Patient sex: F
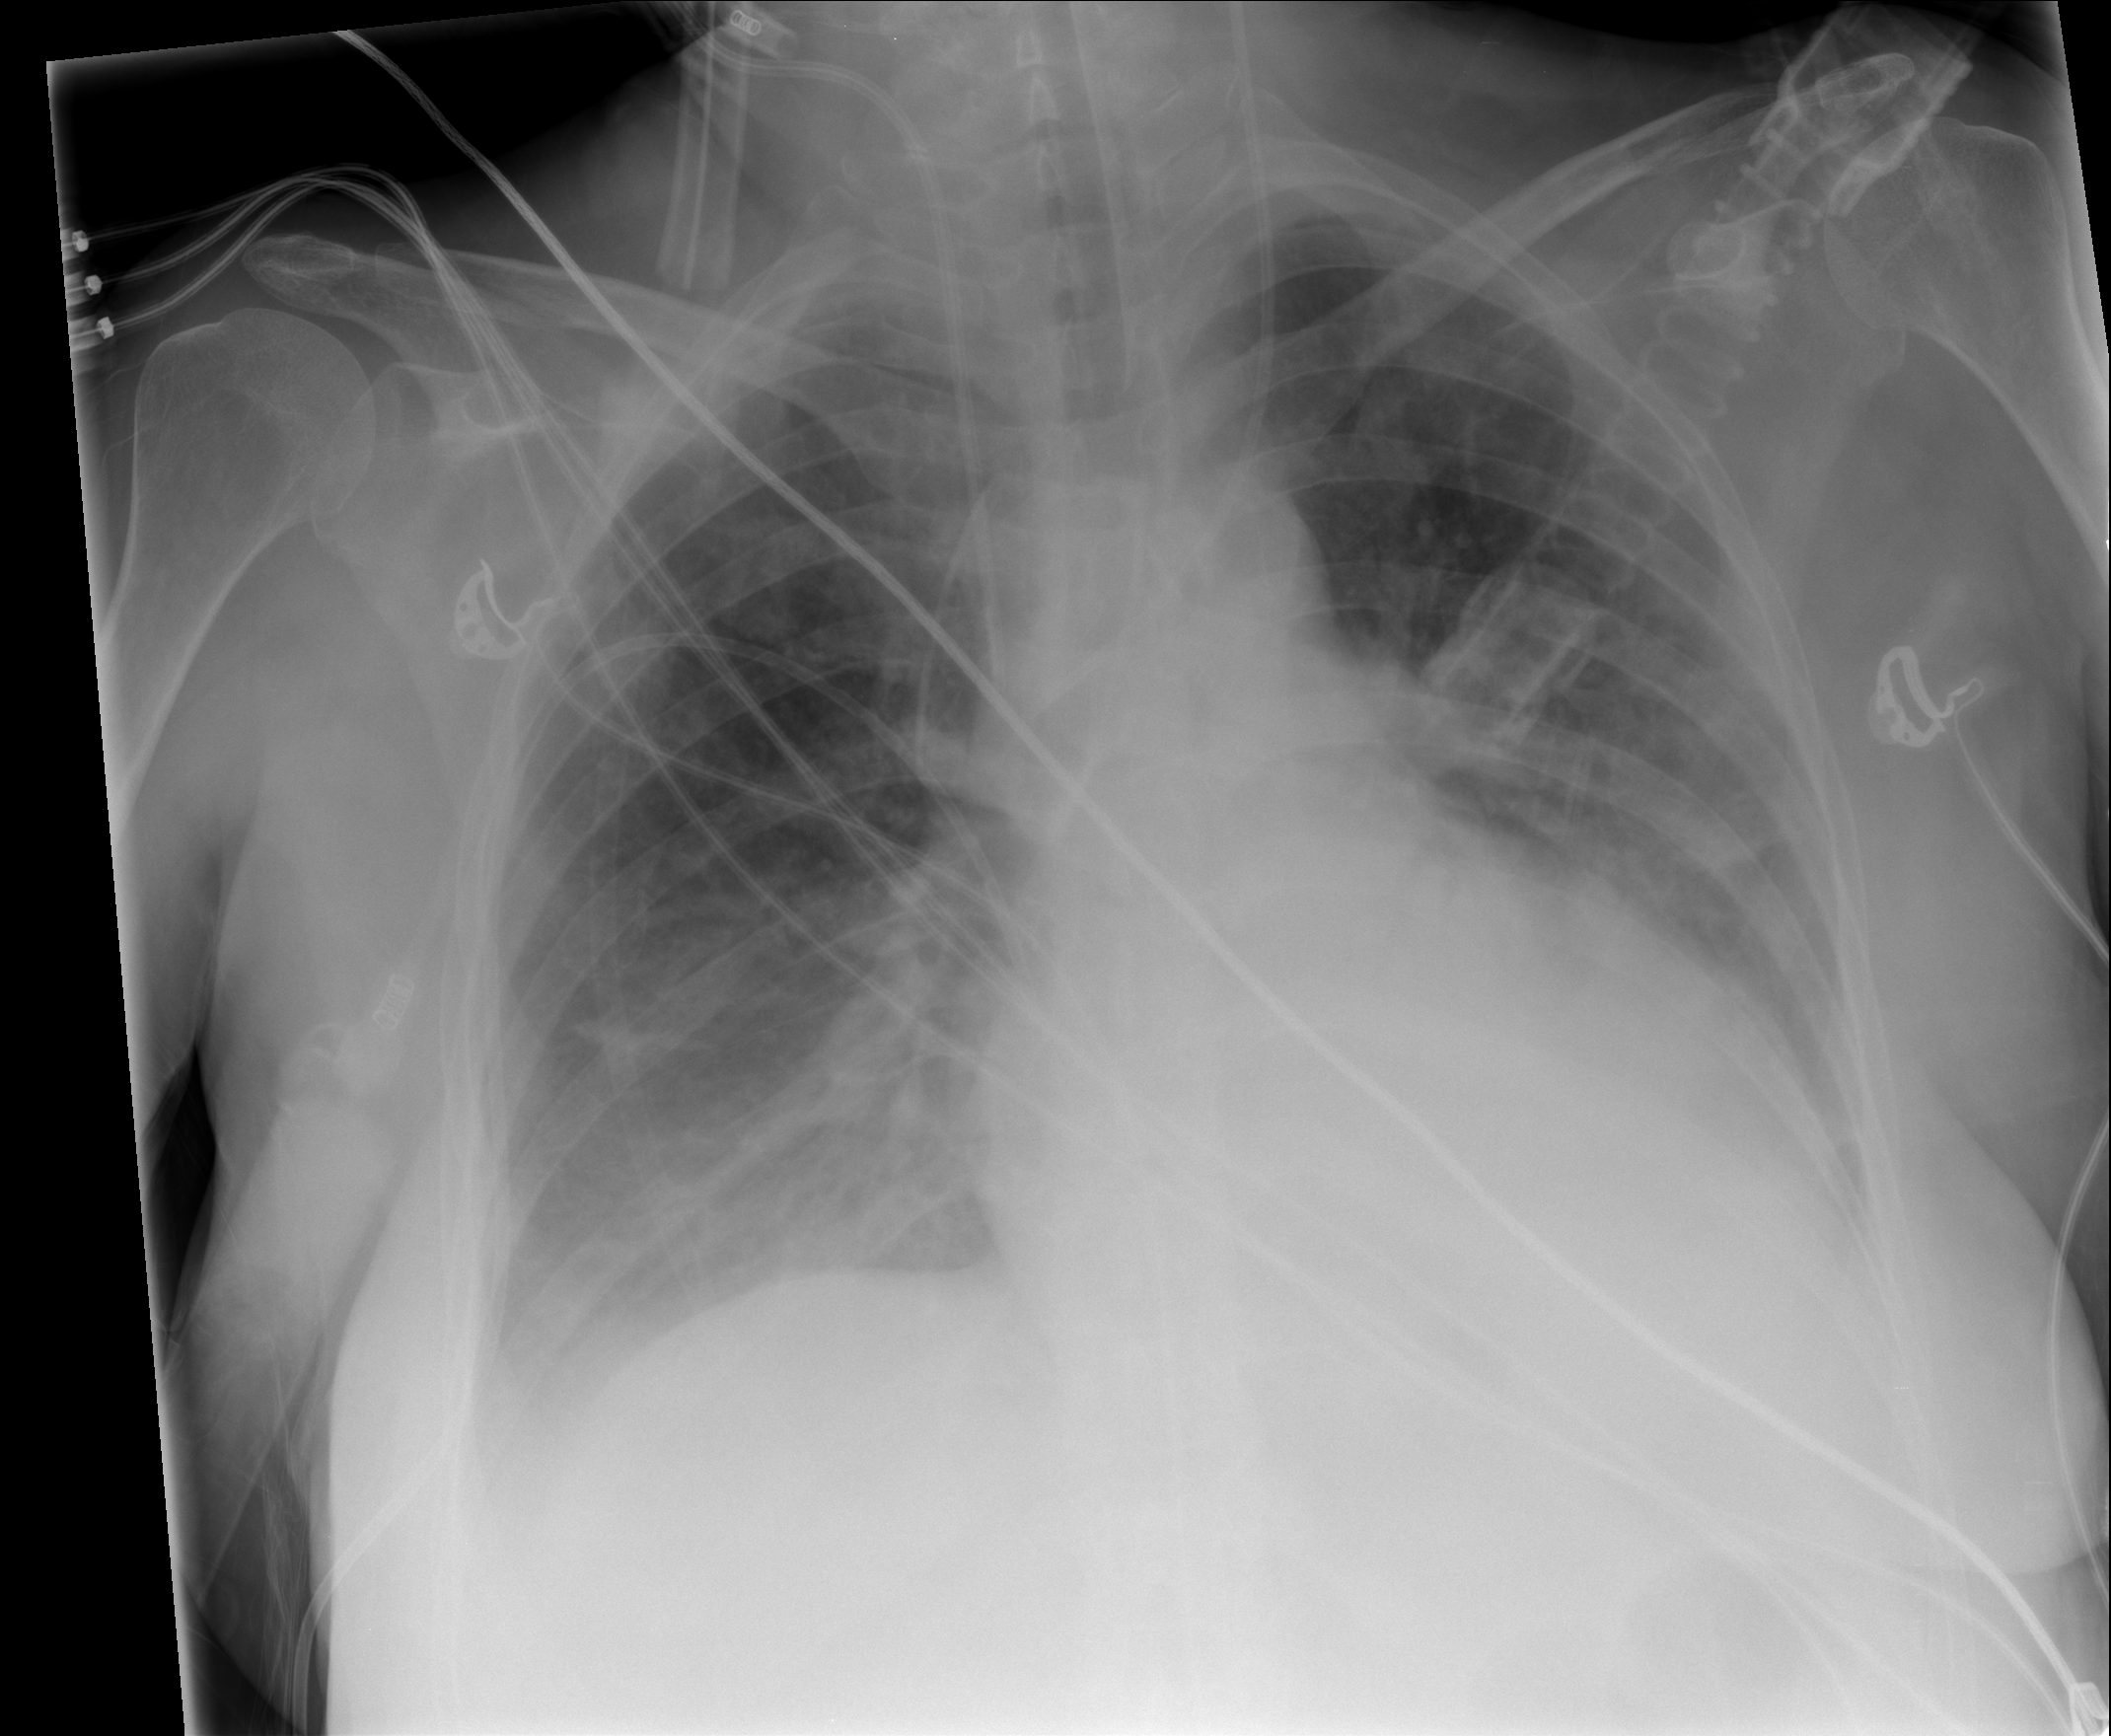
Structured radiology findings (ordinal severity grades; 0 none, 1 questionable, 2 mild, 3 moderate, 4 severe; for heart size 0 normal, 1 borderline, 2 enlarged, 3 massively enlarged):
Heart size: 2
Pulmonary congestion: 0
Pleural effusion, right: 2
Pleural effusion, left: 2
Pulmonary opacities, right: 0
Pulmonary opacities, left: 0
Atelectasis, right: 2
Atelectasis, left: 2